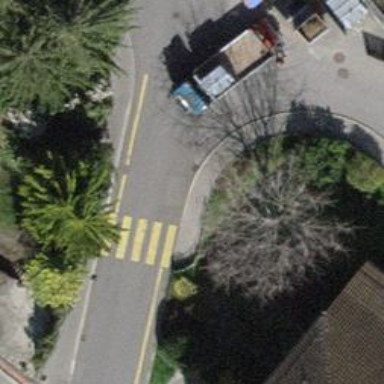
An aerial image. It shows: Zebra crossing on the road.